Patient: sex M, age 53
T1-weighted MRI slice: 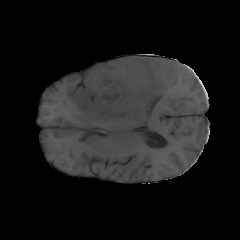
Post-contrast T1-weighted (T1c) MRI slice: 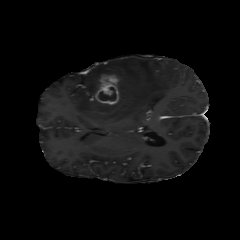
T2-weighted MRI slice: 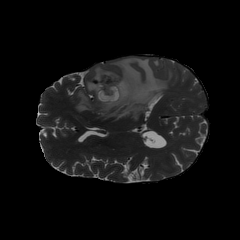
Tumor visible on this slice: yes
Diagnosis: Glioblastoma, IDH-wildtype
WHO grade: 4